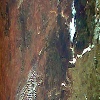
Label: land